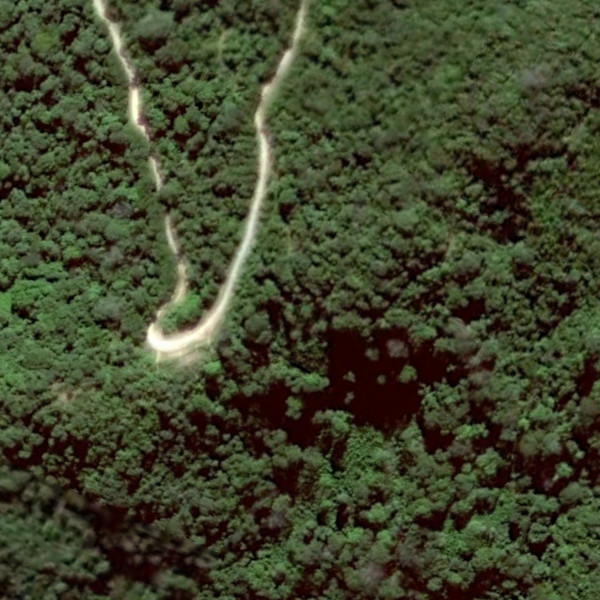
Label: Forest